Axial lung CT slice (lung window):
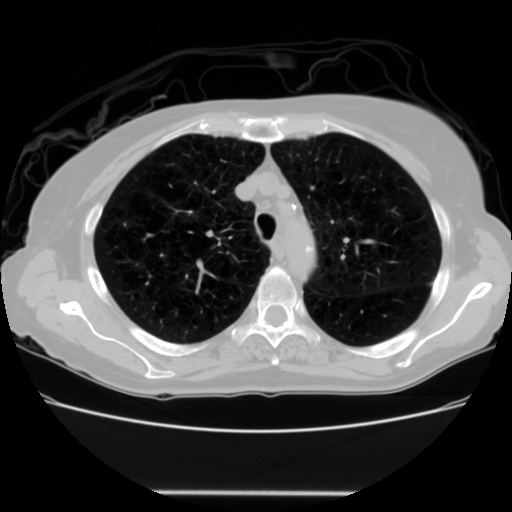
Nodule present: no